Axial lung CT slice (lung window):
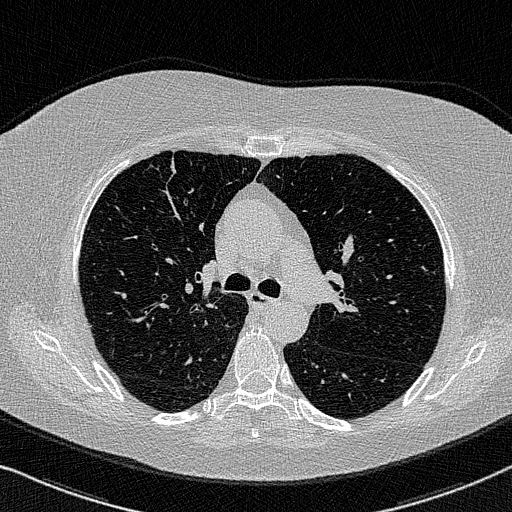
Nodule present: no